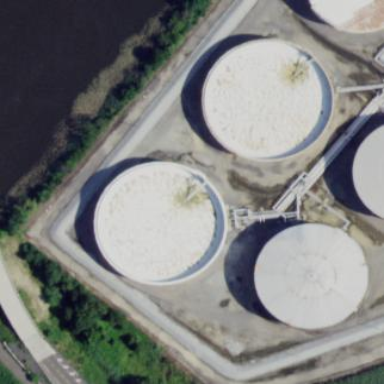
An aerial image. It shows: Storage tank that is man-made.